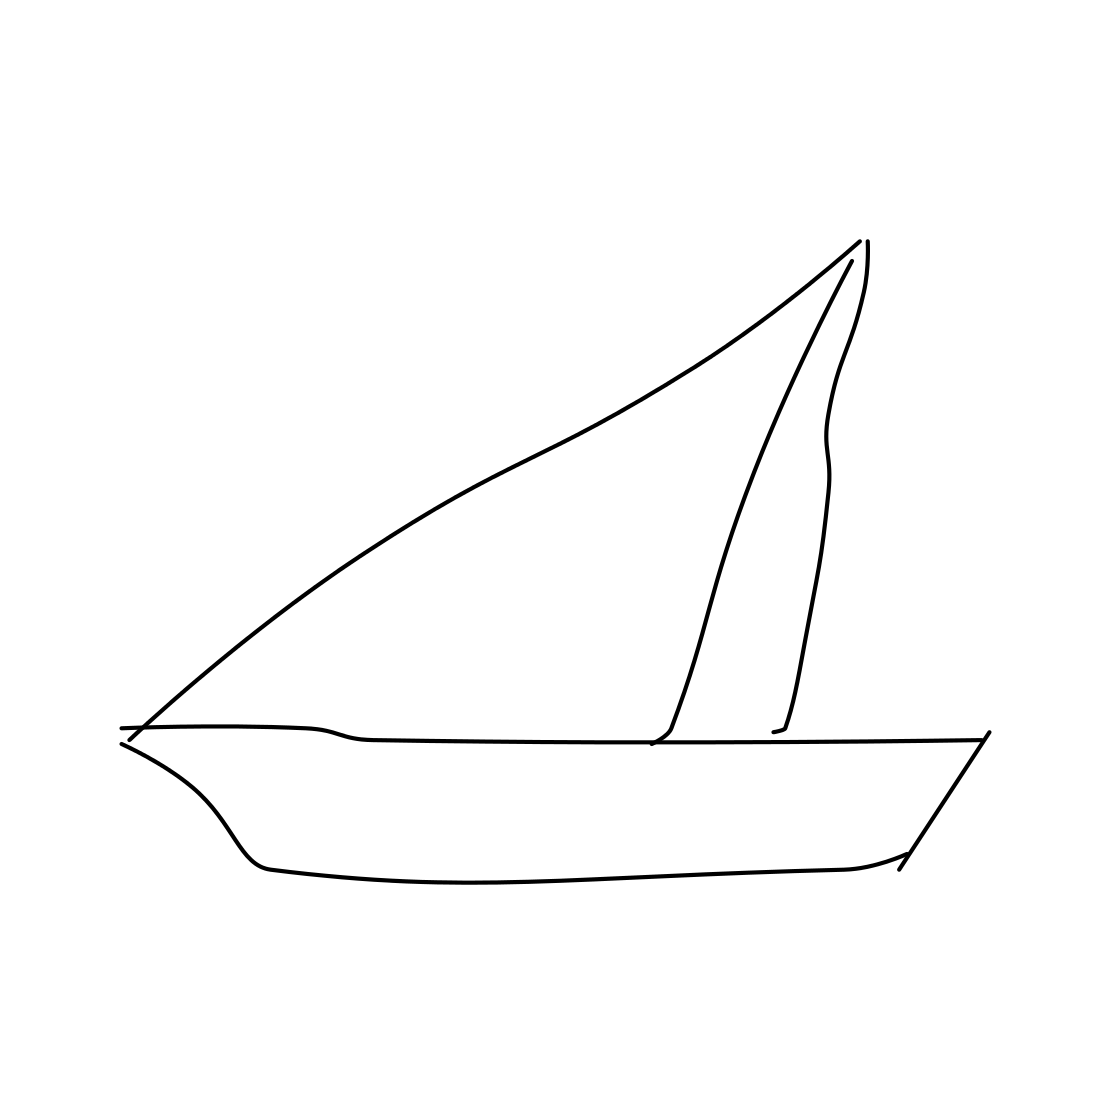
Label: sailboat